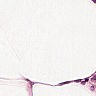
Metastatic tissue present: no